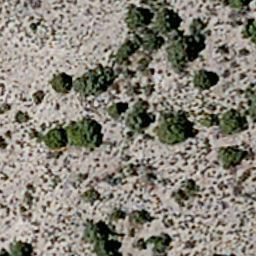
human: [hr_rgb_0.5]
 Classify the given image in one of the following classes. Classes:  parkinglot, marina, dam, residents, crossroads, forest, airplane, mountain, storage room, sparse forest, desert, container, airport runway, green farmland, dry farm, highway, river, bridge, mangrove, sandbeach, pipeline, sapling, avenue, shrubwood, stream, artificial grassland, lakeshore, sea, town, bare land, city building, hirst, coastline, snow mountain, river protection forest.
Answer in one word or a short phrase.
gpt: sparse forest